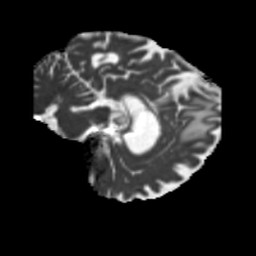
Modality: MD
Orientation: sagittal
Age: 68
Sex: male
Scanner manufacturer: siemens
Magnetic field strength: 3 T
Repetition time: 5.25 s
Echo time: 0.08 s